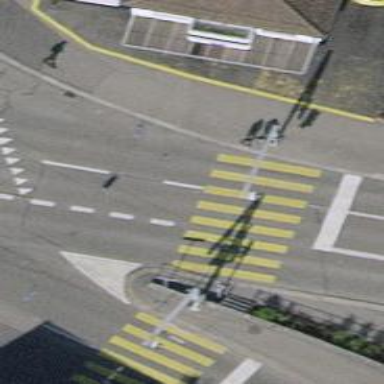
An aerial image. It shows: Zebra crossing with traffic signals.